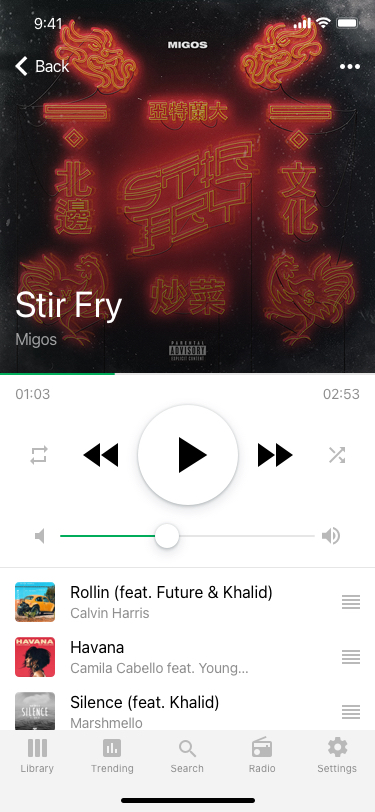
Text in this UI design:
KK
9:41 AM
Back
Rollin (feat. Future & Khalid)
Calvin Harris
Havana
Camila Cabello feat. Young…
Migos
Stir Fry
01:03
02:53